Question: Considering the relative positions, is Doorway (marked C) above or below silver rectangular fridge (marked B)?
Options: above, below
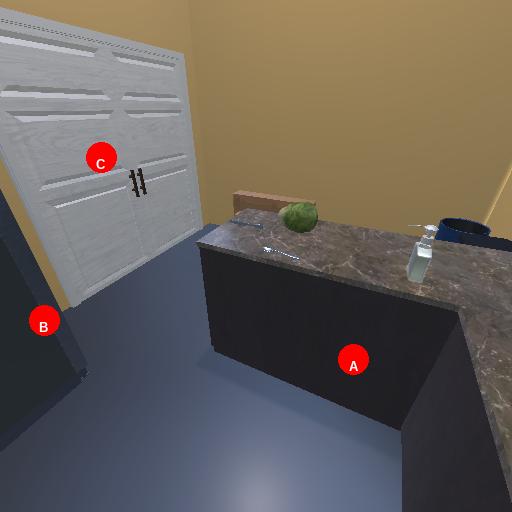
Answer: above